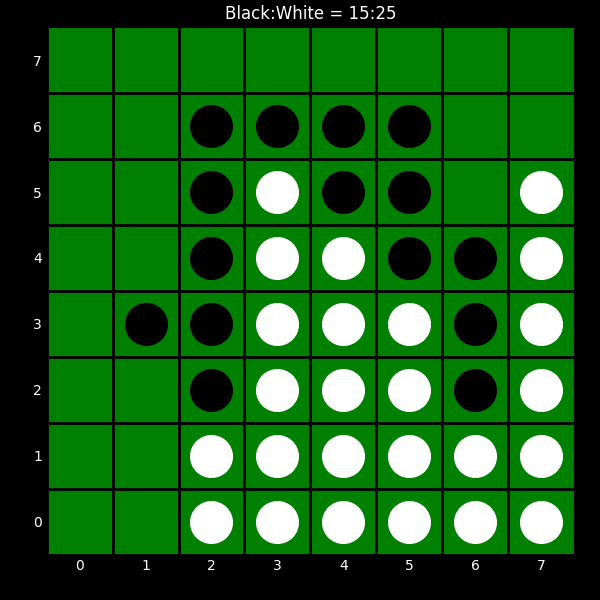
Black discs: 15
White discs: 25